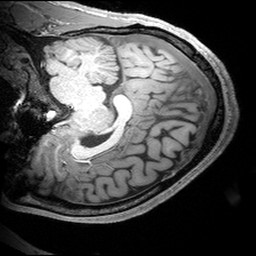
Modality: T1w
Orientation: sagittal
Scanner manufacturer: siemens
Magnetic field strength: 3 T
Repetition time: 2.53 s
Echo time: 0.00299 s